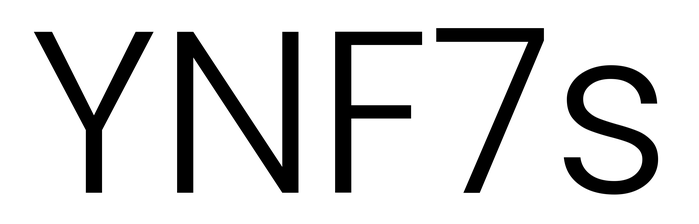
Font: Poppins-Light